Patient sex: F
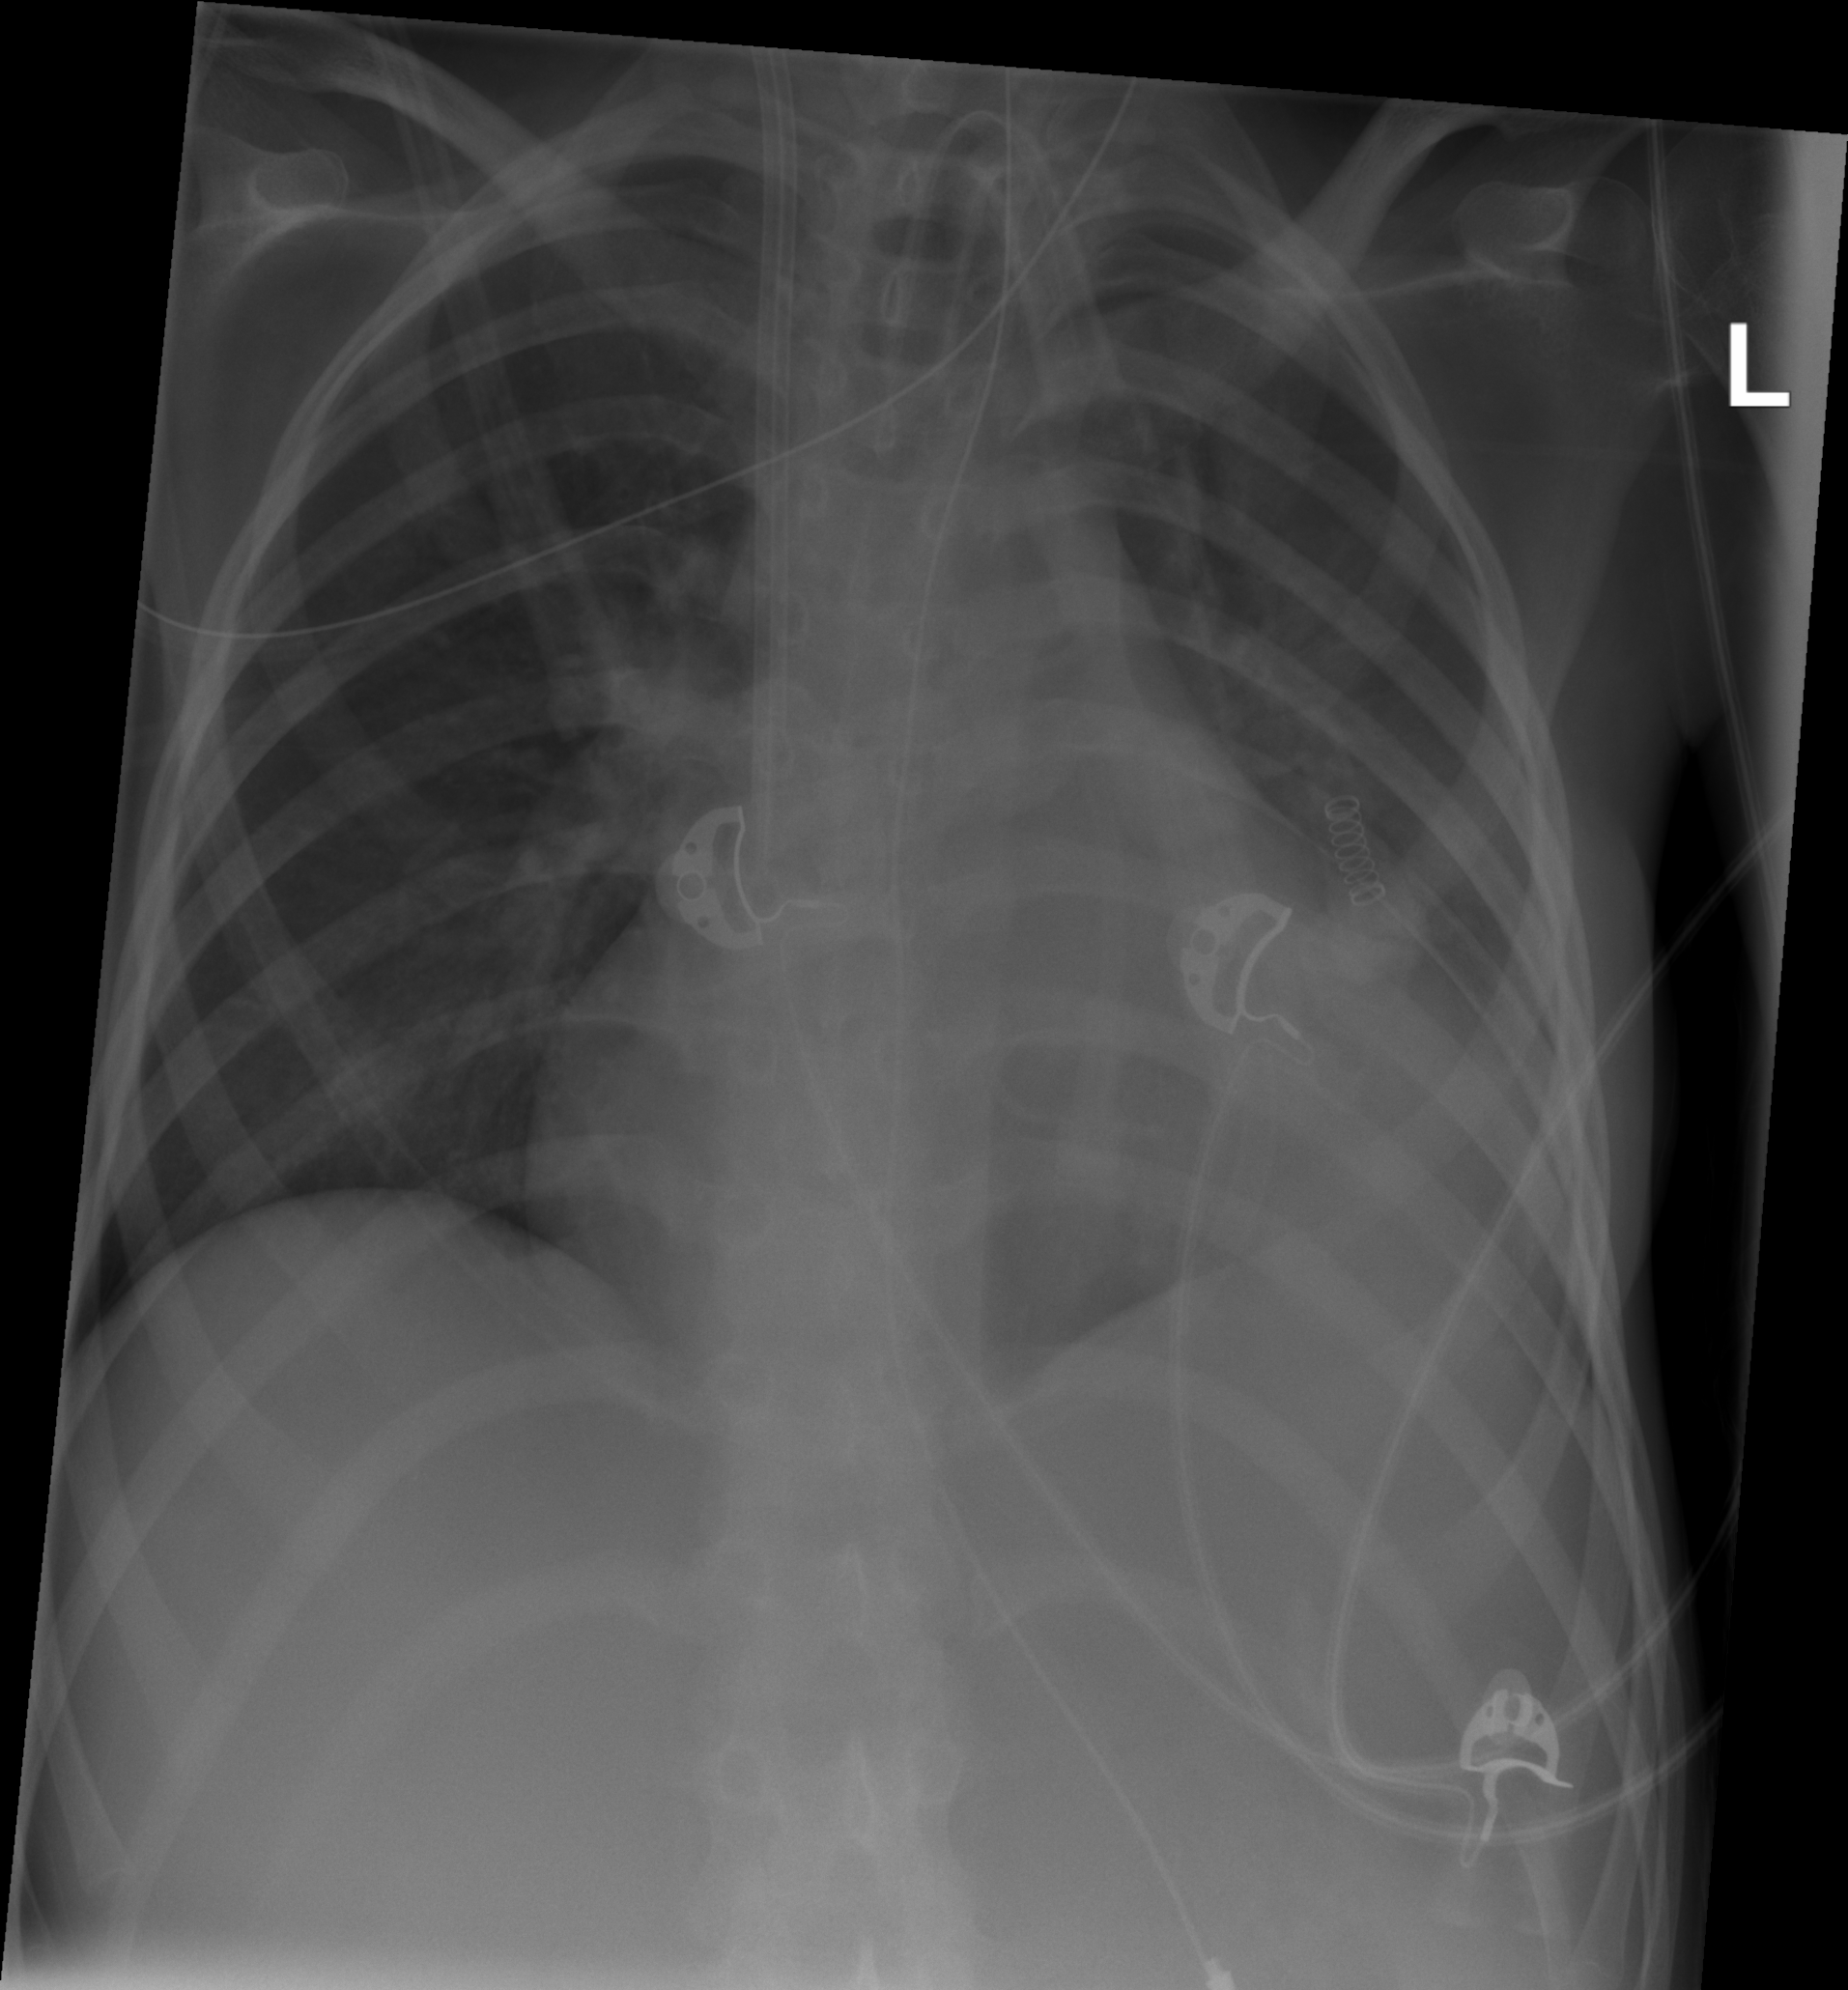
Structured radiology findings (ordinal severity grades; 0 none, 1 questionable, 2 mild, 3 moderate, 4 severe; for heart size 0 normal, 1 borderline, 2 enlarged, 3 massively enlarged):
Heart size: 2
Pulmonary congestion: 2
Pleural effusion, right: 0
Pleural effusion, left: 0
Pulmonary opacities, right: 0
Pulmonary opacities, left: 0
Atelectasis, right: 0
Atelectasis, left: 0